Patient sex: M
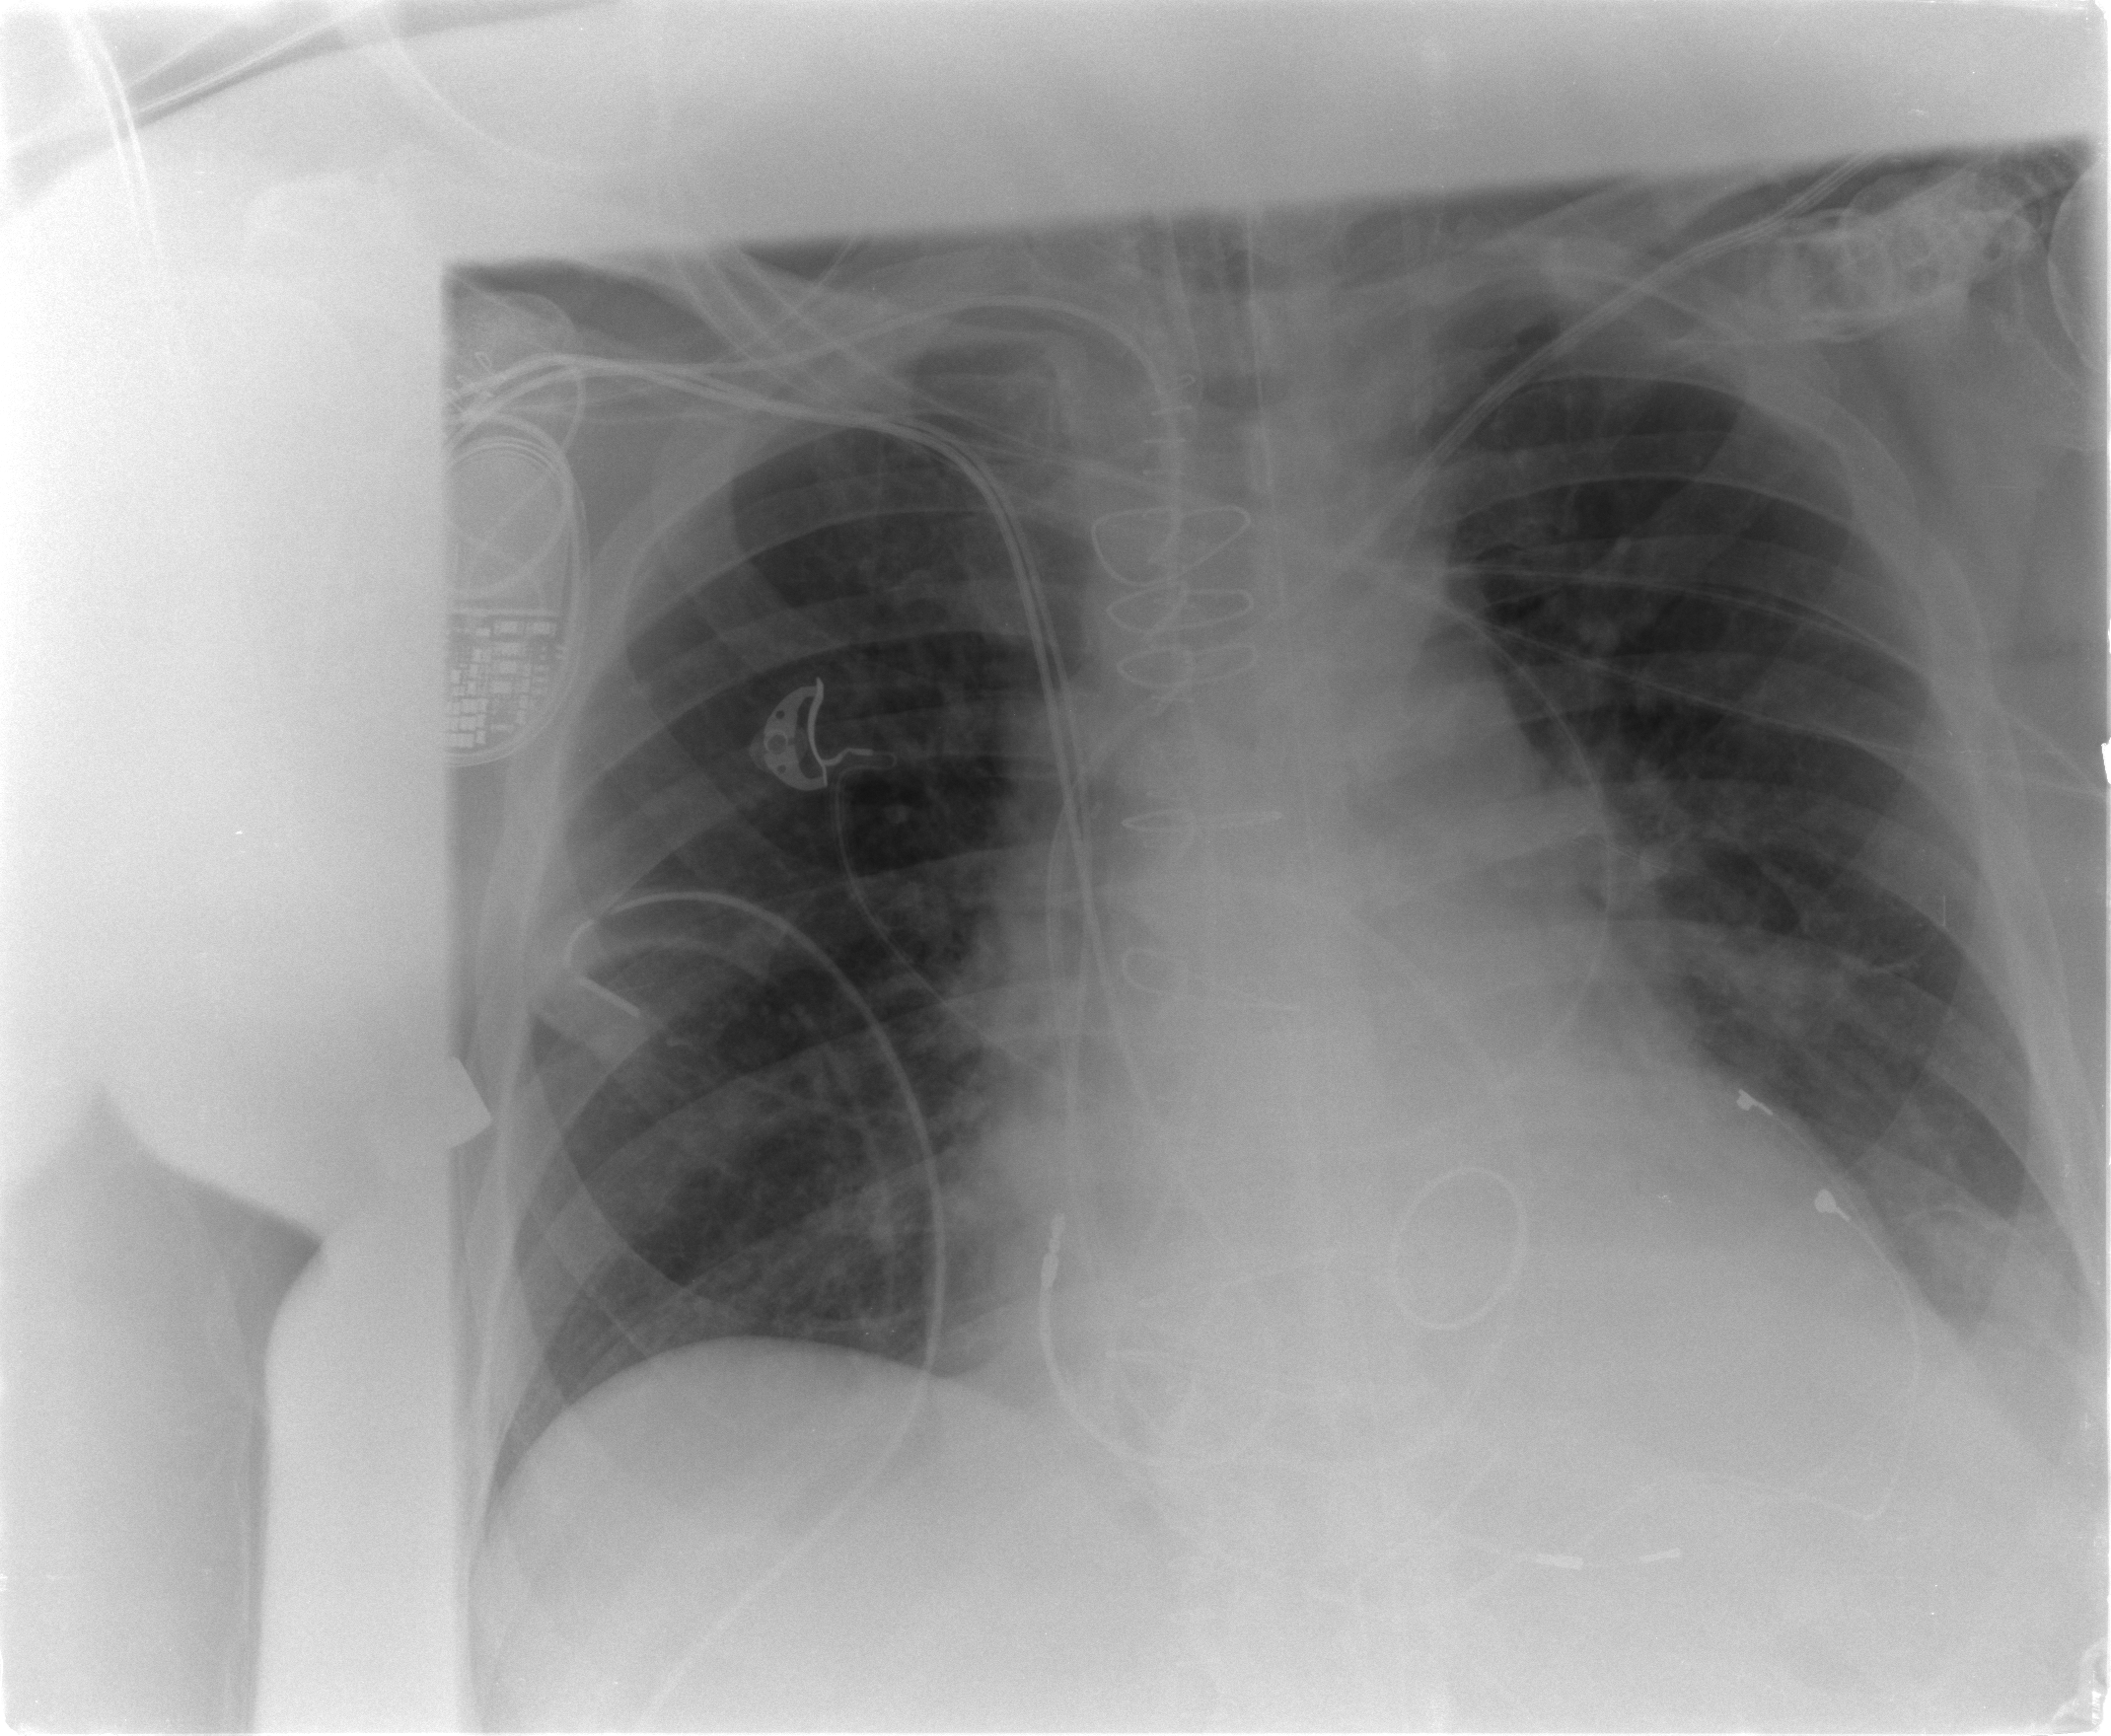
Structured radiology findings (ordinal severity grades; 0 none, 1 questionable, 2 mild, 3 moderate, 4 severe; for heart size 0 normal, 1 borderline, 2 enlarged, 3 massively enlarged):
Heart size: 1
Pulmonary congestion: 2
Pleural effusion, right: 0
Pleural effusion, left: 2
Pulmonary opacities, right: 1
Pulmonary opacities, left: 2
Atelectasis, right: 2
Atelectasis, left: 2